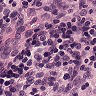
Metastatic tissue present: no